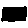
Label: zigzag